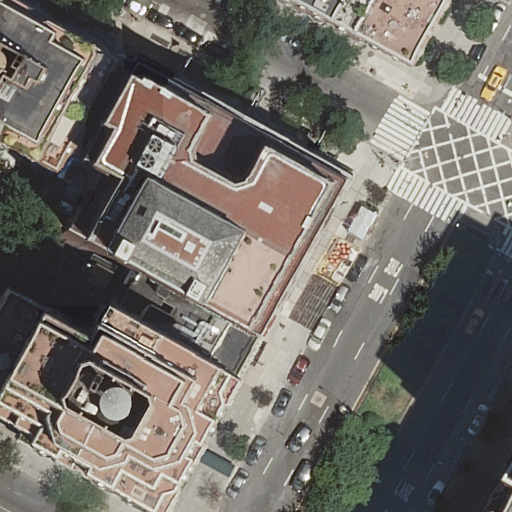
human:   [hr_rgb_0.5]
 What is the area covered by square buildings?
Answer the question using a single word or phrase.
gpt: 0m2

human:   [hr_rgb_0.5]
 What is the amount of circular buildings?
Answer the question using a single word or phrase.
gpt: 0

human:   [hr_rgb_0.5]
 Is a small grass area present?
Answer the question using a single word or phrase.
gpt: no

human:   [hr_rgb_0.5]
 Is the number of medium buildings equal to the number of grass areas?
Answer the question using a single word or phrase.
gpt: no

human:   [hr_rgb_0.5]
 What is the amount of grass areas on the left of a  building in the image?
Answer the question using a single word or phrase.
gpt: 1

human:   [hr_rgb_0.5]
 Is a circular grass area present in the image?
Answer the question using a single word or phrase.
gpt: no

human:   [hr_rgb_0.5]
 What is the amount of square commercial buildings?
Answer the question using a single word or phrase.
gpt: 0

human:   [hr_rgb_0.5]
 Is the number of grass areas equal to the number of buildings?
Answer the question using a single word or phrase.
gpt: no

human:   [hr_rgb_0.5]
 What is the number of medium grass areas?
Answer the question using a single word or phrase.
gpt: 1

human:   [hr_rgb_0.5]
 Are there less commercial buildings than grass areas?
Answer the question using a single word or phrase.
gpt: yes

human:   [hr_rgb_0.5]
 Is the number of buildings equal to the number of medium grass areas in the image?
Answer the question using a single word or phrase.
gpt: no

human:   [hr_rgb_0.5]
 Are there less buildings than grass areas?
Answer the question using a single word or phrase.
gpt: no

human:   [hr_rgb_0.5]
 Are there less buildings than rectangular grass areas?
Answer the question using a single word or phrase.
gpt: no

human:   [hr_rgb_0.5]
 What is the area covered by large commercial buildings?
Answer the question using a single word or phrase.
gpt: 0m2

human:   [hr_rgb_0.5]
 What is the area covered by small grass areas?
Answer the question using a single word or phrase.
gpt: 0m2

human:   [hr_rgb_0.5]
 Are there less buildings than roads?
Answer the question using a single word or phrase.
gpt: no

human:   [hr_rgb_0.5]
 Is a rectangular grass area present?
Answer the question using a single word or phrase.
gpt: yes

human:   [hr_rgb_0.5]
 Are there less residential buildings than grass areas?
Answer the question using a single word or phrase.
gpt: no

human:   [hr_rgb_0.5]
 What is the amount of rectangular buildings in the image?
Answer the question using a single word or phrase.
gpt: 5

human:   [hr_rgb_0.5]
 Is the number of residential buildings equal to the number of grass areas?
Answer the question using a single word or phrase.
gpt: no

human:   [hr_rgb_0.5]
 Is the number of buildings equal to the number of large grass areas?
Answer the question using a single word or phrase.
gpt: no

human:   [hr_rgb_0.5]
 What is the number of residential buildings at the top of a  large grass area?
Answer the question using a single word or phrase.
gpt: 0

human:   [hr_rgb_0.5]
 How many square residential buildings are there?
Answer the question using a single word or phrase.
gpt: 0

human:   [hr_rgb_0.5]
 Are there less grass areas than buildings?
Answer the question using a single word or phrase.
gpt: yes

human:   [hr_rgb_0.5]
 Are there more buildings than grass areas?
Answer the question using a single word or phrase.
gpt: yes

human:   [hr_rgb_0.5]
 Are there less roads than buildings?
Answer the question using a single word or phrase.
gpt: yes

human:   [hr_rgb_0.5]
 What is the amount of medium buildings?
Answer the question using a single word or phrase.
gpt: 2

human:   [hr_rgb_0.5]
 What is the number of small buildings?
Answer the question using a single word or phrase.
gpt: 4

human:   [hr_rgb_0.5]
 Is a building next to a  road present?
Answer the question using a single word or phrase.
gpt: yes

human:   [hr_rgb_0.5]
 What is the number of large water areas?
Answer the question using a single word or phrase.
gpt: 0

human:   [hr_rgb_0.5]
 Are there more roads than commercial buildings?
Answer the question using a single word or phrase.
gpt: yes

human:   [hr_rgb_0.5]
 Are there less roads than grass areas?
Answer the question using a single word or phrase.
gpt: no

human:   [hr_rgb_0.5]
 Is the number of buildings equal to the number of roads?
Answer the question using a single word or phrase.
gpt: no

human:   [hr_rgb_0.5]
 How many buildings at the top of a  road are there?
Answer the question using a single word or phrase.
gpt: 6

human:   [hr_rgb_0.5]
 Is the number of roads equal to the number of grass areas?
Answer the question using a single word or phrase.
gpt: no

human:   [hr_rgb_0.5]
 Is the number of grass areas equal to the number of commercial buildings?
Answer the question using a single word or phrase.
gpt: no